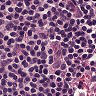
Metastatic tissue present: no